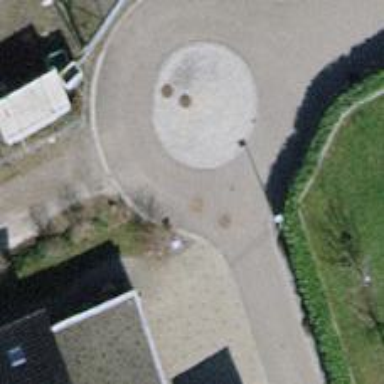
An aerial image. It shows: Residential road that intersects with roundabout.